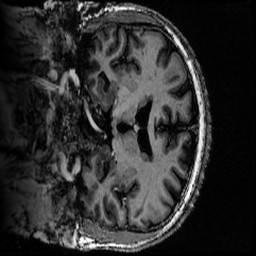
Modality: MP2RAGE
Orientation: coronal
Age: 70
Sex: male
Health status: healthy